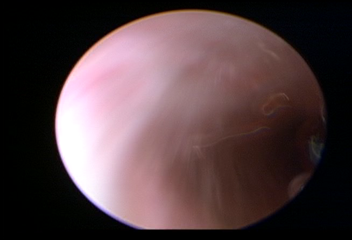
Modality: WLC
Class: Normal mucosa
Bladder cancer association: No